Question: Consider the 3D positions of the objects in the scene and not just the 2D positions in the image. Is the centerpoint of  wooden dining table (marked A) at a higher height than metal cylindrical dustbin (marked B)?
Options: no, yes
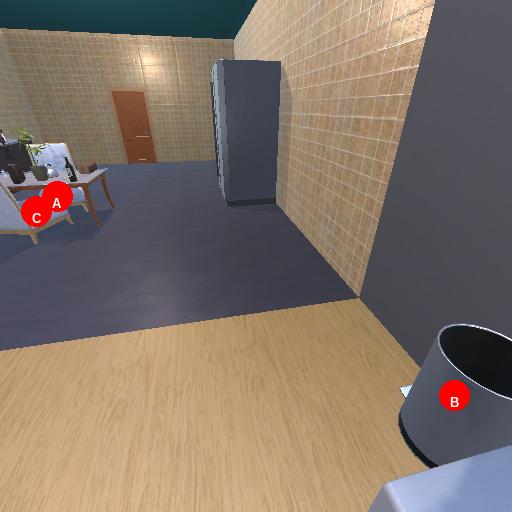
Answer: no